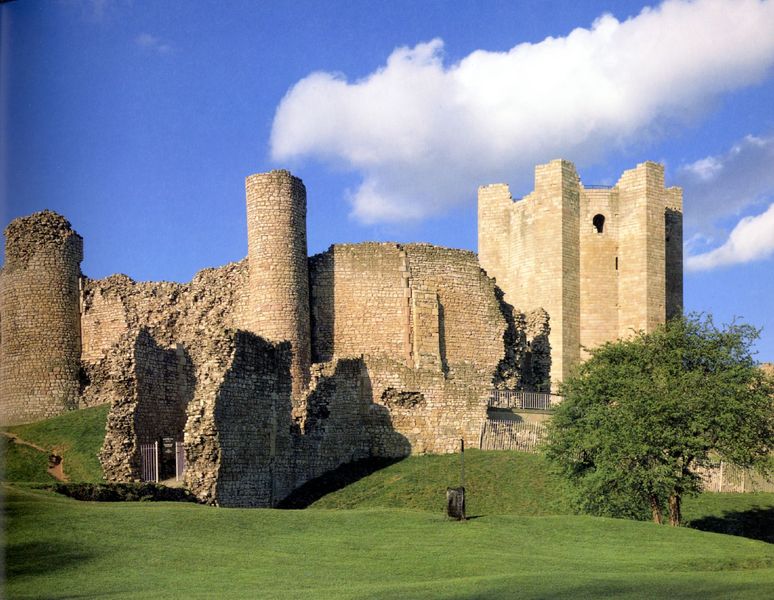
Titel: Conisbrough Castle
Standort: Conisbrough (EU - GB - England - South Yorkshire)
Schlagwörter: baum, himmel, laub, wolken, bäume, fenster, rasen, wiese, zaun, stein, steine, gatter, gitter, england, anhöhe, rund, turm, mauer, steinmauer, tor, kante, ruine, antike, burg, eckig, türme, gemäuer, kaputt, öffnung, mauern, zerbrochen, verfallen, burgruine, mülleimer, gemäuser